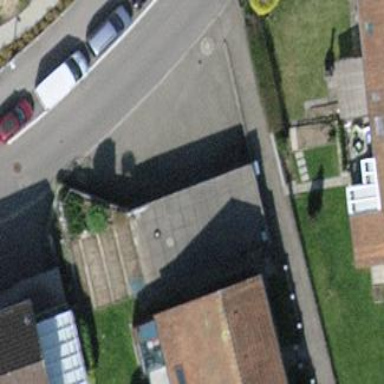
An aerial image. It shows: Group of garages.